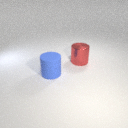
large red metal cylinder to the right of large blue rubber cylinder